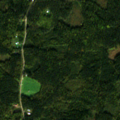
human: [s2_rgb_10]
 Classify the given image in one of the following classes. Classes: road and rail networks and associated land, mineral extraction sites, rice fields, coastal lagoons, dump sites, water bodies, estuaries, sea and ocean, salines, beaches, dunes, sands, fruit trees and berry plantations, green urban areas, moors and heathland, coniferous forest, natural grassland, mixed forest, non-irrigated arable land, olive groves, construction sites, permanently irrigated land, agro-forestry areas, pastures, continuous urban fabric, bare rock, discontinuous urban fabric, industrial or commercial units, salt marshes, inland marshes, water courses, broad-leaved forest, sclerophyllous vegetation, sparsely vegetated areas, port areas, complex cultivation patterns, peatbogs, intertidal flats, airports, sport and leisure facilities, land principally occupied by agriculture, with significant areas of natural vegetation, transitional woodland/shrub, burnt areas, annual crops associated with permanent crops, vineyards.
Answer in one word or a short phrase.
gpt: coniferous forest, mixed forest, transitional woodland/shrub